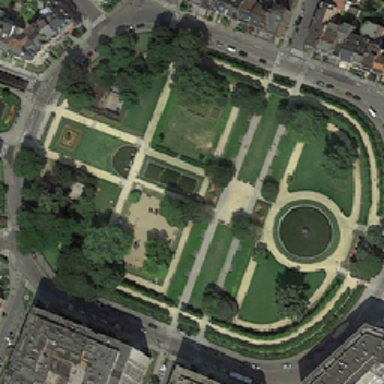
There are many buildings around the square like many green trees and ring runways .